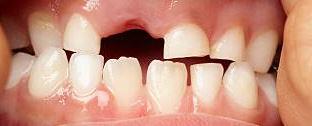
Condition: hypodontia